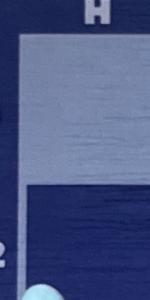
Label: Empty